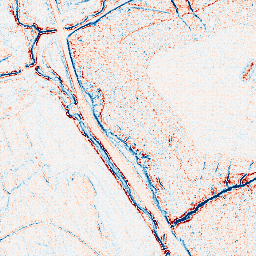
Category: edge_preserving
Decomposition family: anisotropic_diffusion
Decomposition parameters: iterations: 5
kappa: 10
gamma: 0.1
Upsampling method: sinc_blackman
Upsampling parameters: scale: 8
kernel_size: 16
Upsampling scale: 8